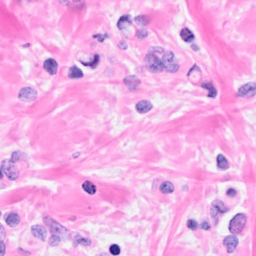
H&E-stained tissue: Breast